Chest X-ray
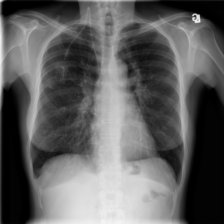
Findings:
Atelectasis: negative
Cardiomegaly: negative
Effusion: positive
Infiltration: negative
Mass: negative
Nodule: negative
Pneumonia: negative
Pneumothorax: negative
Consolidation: negative
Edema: negative
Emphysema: negative
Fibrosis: negative
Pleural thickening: negative
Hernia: negative